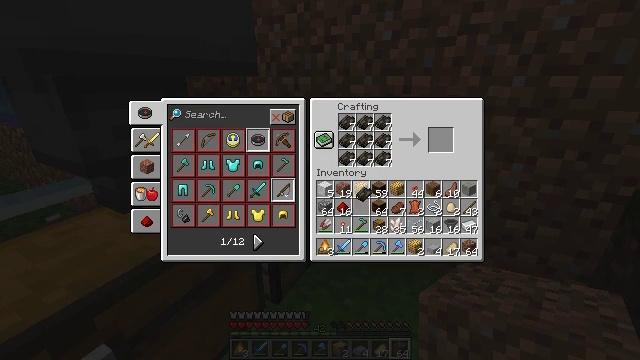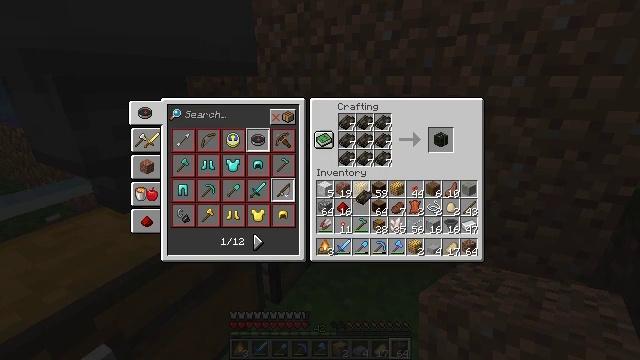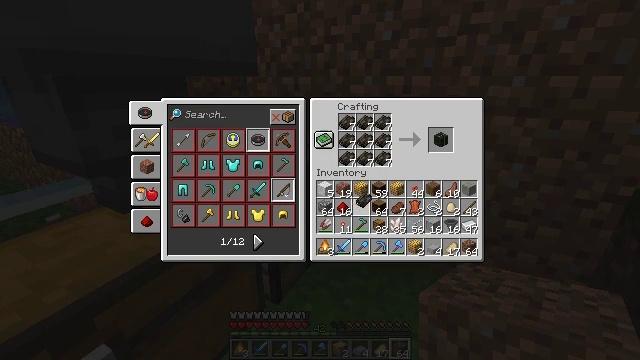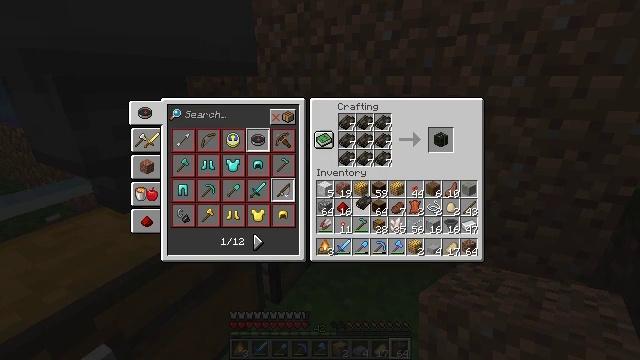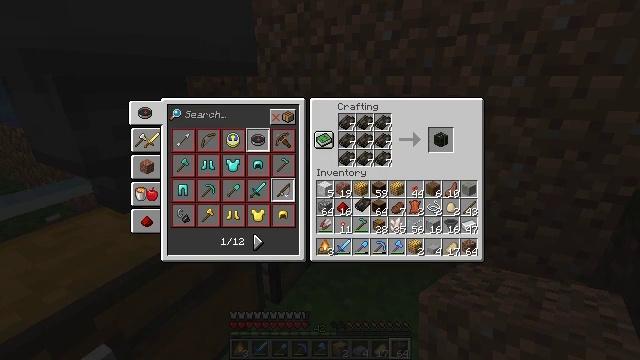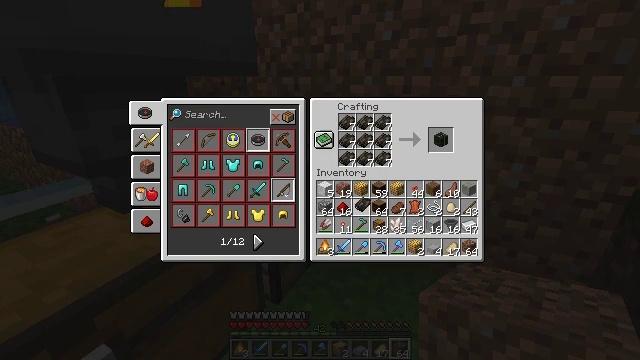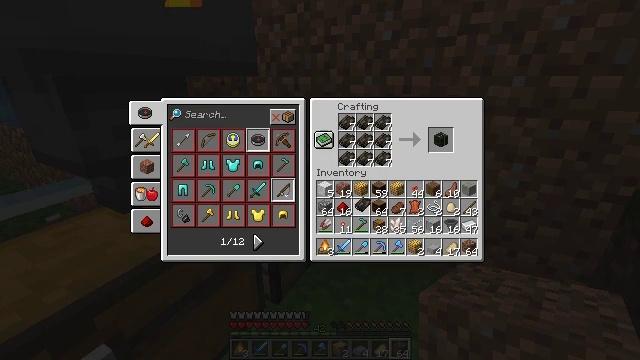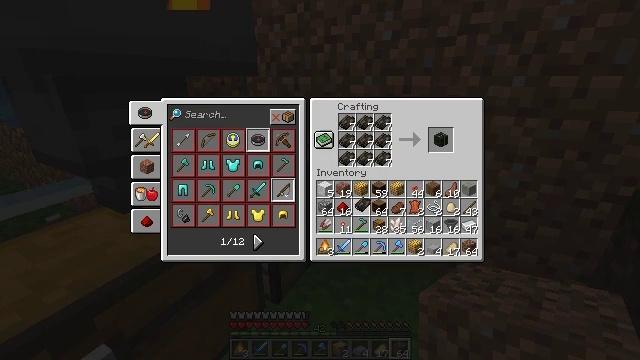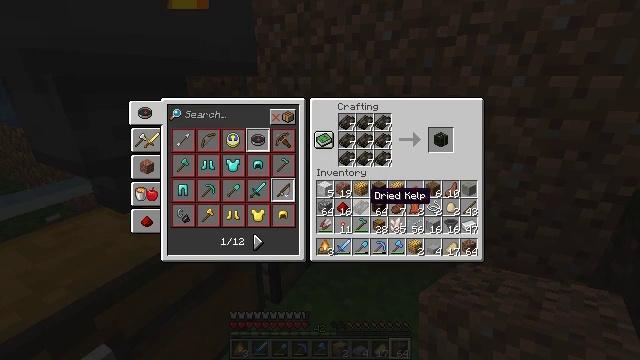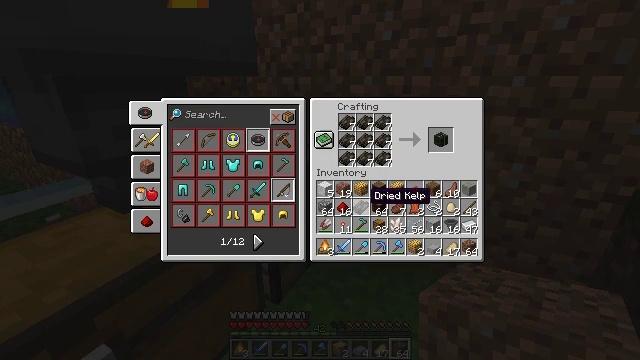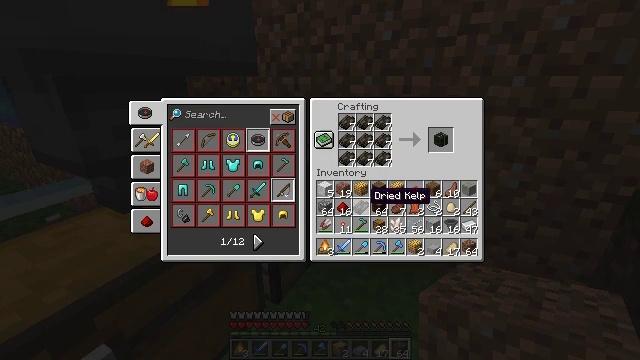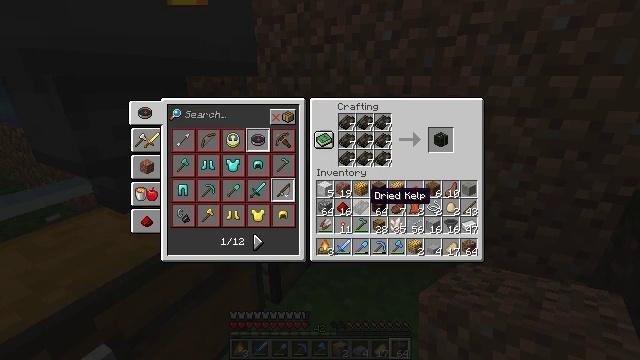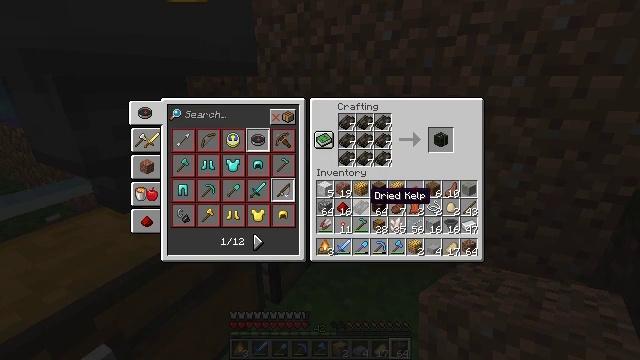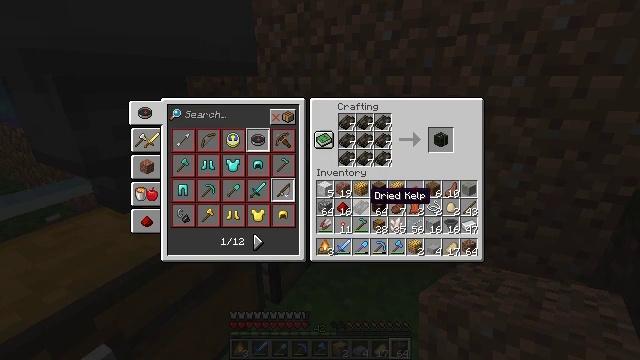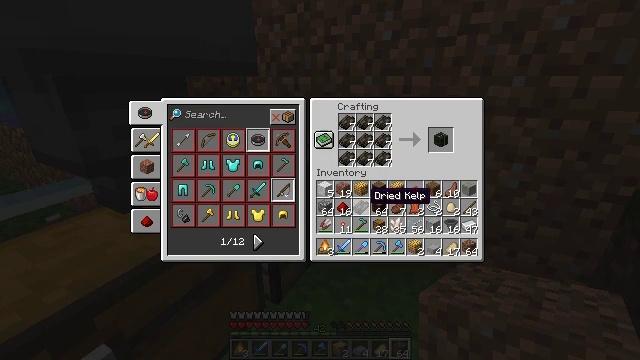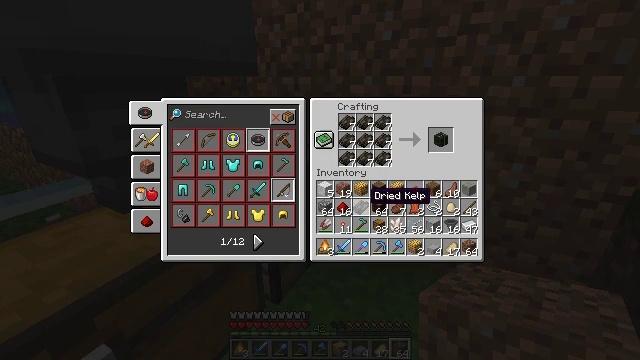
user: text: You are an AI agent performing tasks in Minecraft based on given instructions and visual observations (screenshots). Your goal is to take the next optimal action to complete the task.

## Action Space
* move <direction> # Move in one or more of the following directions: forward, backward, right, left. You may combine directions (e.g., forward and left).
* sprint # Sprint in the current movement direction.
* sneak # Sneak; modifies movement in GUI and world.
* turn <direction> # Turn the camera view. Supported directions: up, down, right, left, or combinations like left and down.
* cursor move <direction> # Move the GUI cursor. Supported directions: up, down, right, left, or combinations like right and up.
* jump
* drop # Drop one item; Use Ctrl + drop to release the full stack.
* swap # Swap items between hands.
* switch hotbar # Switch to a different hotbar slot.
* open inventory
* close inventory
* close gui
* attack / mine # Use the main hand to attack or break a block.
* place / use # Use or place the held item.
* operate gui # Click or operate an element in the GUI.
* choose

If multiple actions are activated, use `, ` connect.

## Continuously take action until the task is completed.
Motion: motion action
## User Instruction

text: Remove some dried kelp from the inventory.
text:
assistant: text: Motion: no_op
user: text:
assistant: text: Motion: no_op
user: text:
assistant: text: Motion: no_op
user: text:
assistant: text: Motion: no_op
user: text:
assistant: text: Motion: operate gui
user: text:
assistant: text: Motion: operate gui
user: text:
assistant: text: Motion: operate gui
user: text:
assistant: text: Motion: no_op
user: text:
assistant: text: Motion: no_op
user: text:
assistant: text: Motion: no_op
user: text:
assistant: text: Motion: no_op
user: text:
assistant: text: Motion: no_op
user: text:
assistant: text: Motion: no_op
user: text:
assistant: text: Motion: no_op
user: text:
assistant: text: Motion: no_op
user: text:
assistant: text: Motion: no_op
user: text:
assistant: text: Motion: no_op
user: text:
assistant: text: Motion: no_op
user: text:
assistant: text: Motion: no_op
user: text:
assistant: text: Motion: no_op
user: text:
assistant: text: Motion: no_op
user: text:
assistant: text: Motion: no_op
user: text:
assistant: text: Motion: no_op
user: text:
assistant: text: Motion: no_op
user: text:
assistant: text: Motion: no_op
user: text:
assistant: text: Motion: cursor move right
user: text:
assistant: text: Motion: cursor move right and up
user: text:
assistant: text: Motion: cursor move right and up
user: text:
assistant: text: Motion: no_op
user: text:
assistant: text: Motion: no_op